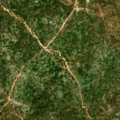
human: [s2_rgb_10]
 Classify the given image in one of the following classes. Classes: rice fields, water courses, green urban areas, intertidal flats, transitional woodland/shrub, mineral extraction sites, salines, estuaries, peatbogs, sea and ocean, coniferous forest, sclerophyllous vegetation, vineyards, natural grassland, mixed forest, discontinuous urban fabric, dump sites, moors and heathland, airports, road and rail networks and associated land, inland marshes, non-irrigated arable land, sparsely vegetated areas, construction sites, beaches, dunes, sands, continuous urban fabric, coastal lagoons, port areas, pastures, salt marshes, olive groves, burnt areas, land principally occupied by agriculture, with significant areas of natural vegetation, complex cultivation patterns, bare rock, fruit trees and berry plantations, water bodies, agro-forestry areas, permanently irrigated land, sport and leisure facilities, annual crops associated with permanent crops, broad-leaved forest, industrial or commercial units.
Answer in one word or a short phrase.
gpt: continuous urban fabric